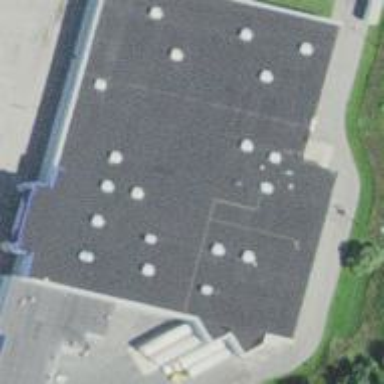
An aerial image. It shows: Warehouse building.